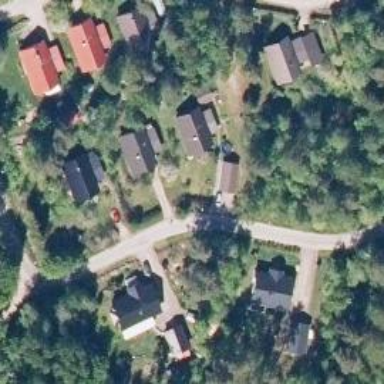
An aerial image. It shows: Residential road.